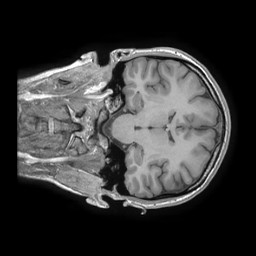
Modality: T1w
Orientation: coronal
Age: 22
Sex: female
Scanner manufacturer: ge
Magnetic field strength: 3 T
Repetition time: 0.007292 s
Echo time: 0.002804 s